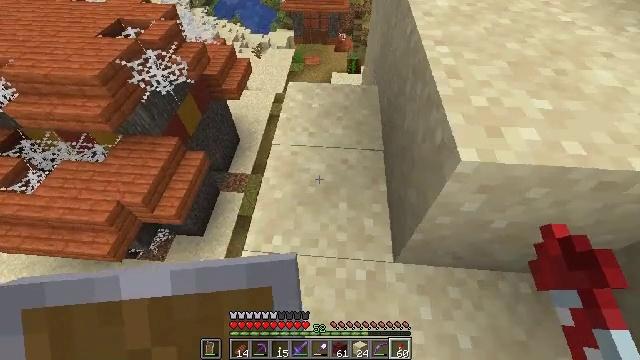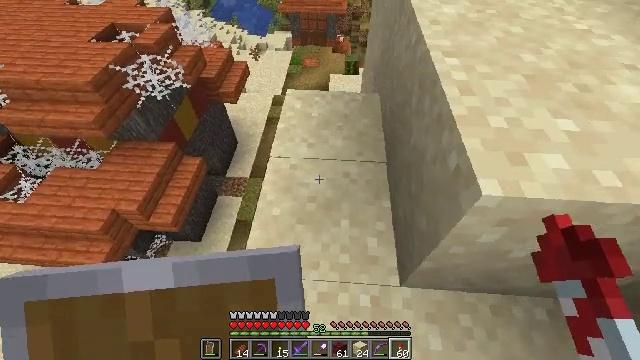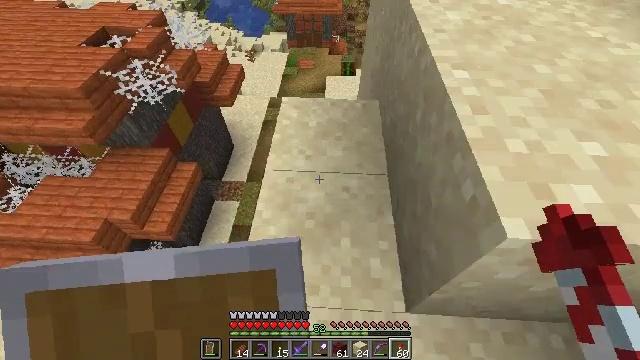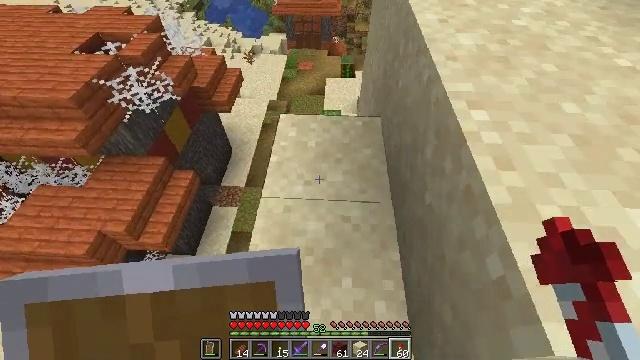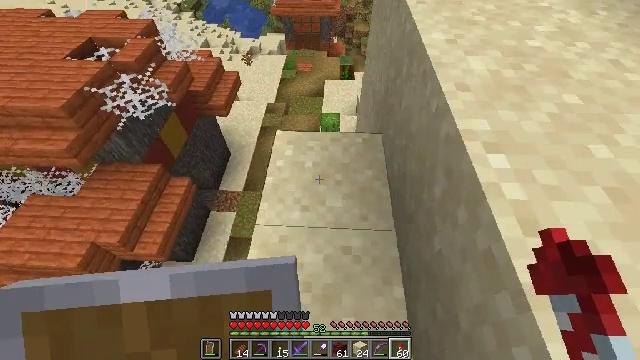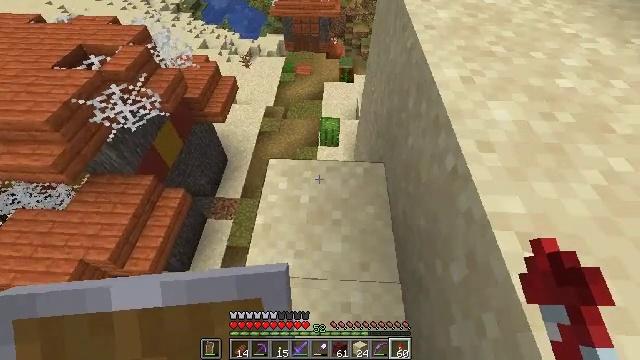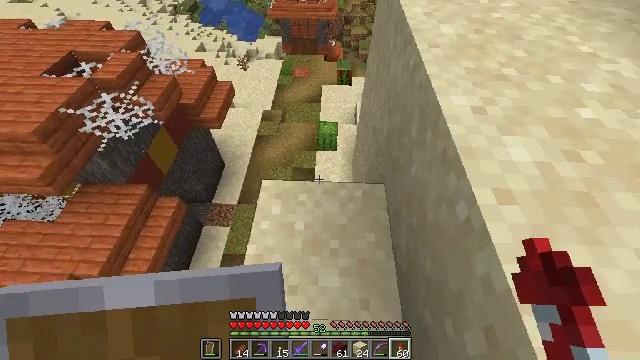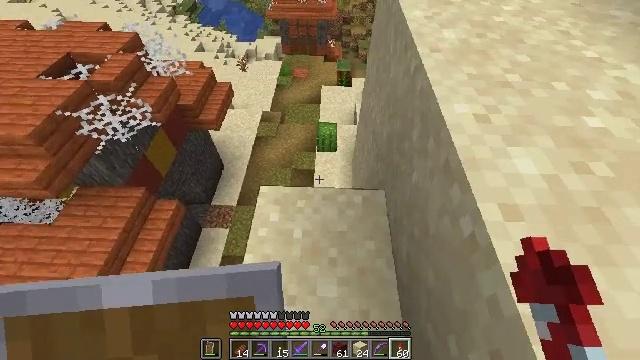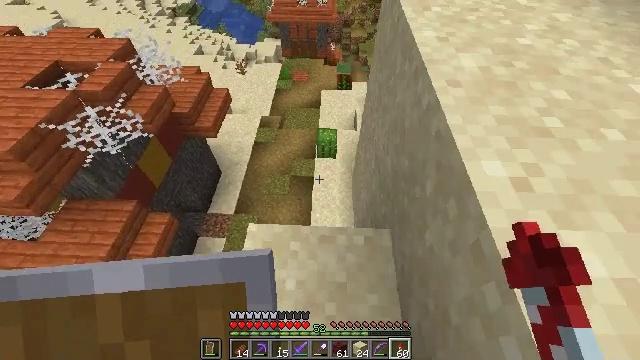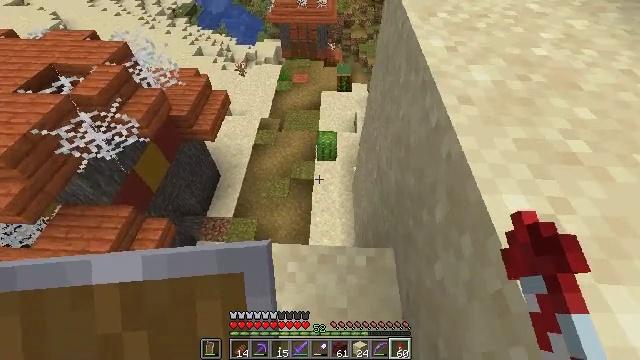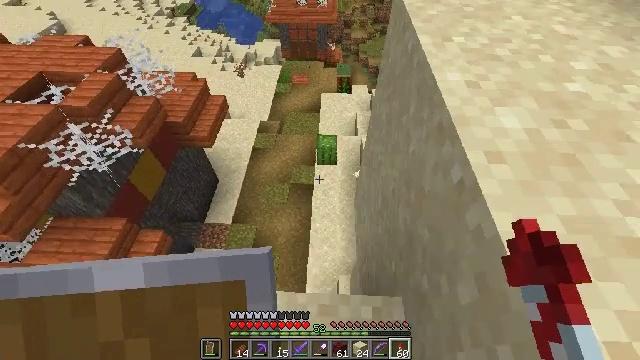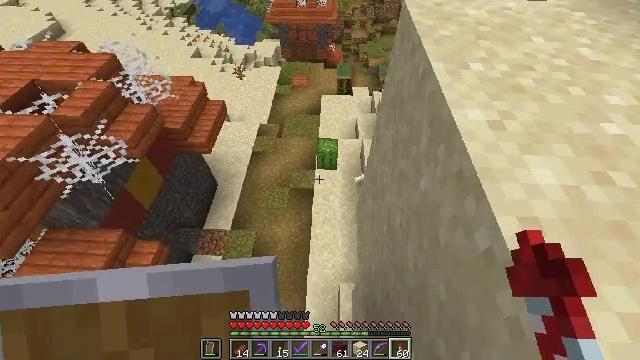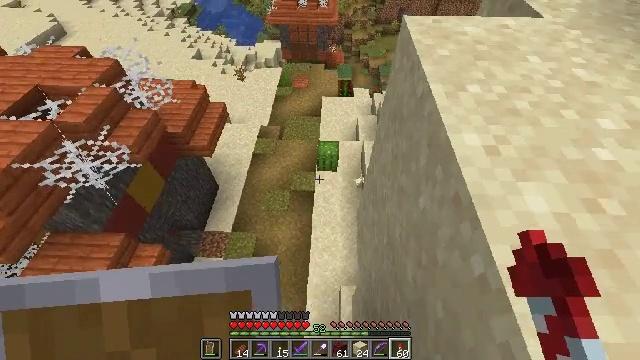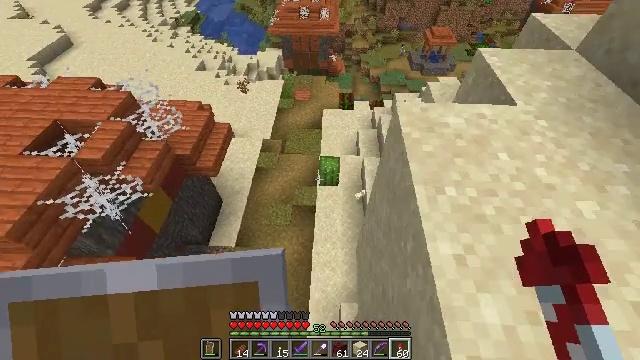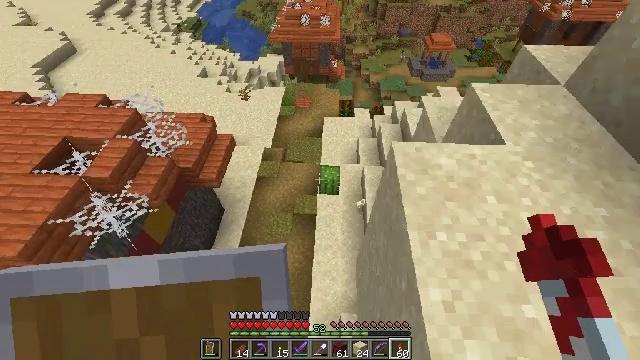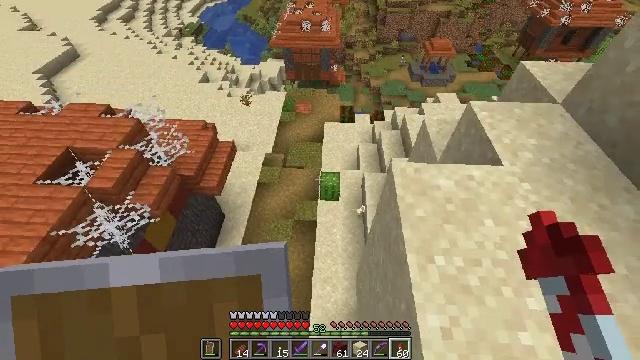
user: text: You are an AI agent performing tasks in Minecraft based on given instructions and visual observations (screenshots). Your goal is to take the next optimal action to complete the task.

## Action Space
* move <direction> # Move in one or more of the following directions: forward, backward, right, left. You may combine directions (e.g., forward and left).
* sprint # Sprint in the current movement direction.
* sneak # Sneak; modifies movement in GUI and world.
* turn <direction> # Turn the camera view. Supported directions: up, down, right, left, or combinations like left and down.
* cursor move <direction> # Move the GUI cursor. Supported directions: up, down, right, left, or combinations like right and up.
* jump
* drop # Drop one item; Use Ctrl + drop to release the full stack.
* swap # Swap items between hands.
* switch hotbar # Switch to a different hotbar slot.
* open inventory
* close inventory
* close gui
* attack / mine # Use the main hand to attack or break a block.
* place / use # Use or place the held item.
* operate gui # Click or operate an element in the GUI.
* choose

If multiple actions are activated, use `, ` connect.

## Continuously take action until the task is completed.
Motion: motion action
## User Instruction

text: Break the brewing stand to collect it.
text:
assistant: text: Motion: move forward
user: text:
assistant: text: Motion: move forward
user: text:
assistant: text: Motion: move forward
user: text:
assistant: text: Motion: move forward
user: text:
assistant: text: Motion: move forward
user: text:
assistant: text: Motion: move forward
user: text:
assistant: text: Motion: move forward
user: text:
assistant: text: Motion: move forward
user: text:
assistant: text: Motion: move forward
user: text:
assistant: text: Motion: move forward
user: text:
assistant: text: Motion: move forward
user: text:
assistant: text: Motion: move forward, jump
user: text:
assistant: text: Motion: move forward, jump
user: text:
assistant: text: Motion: move forward, jump
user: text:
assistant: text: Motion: move forward, jump
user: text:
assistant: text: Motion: move forward, jump
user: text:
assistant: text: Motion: move forward
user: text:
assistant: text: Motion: move forward, jump
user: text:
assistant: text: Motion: move forward, jump
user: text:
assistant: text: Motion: move forward, jump
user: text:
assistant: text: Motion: move forward
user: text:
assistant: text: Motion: move forward, turn up
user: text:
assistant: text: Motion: move forward, turn up
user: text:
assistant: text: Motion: move forward, turn up
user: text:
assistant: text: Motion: move forward
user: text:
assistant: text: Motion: move forward
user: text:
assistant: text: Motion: move forward, turn up
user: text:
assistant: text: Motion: move forward, turn left and up
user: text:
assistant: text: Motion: move forward, turn left and up
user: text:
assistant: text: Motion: move forward, turn left and up